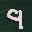
Label: 9